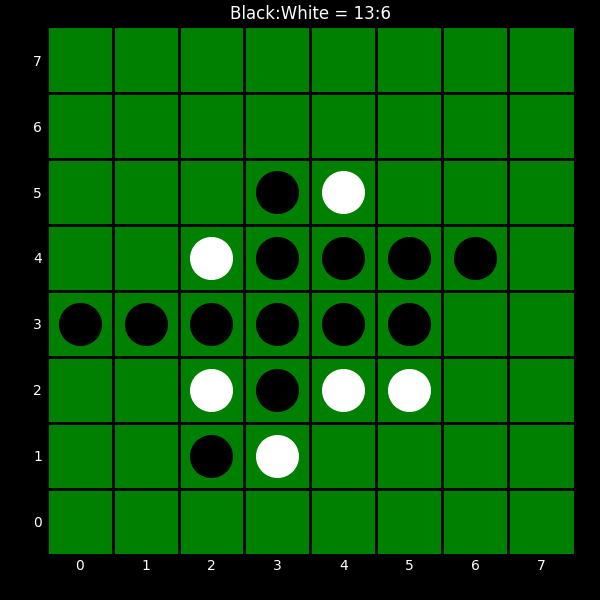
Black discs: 13
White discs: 6